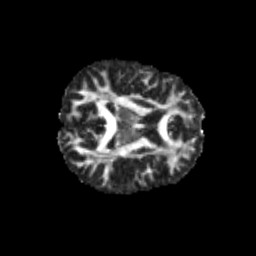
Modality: FA
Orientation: axial
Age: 11
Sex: female
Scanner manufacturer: siemens
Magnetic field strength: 3 T
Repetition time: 3.8 s
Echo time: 0.07 s